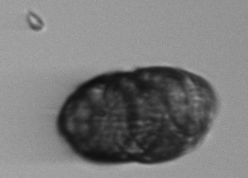
Label: Margalefidinium